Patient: sex F, age 48
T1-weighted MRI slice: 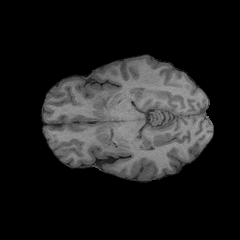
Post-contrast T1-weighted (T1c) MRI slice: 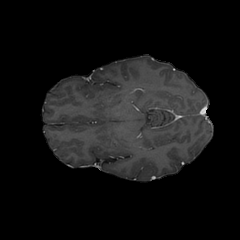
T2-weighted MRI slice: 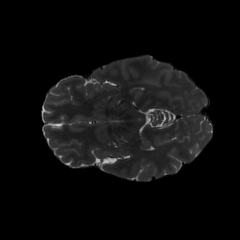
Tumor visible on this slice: yes
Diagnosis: Astrocytoma, IDH-mutant
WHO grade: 3